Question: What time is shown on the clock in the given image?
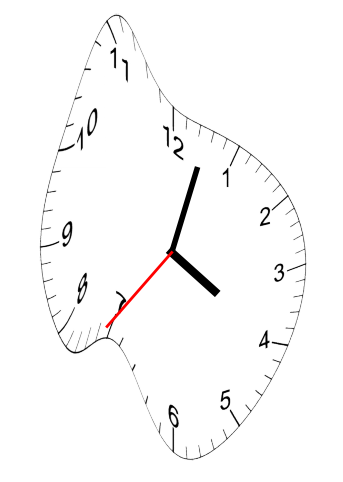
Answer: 04:02:36